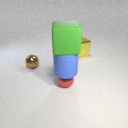
large yellow metal cube behind small brown metal sphere